Interaction volume radius: 5 \u00c5
Interaction volume height: 25 \u00c5
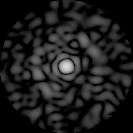
Disorder parameter: 0.8808